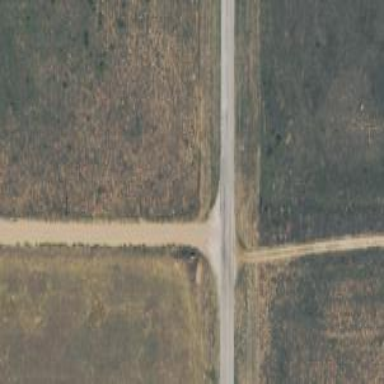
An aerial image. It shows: Secondary road.